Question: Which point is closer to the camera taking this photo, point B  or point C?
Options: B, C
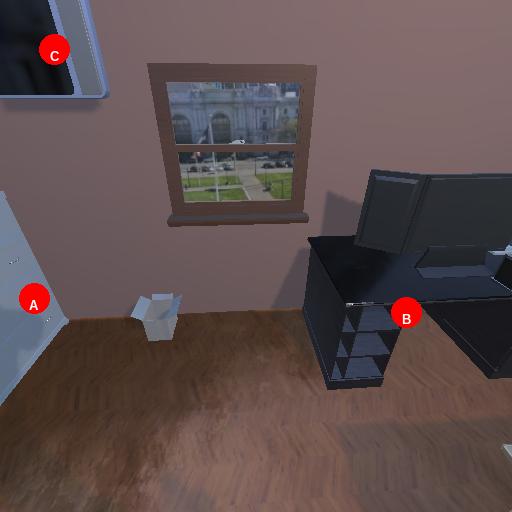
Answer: B